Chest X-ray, AP view. Patient: 26 years old, sex M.
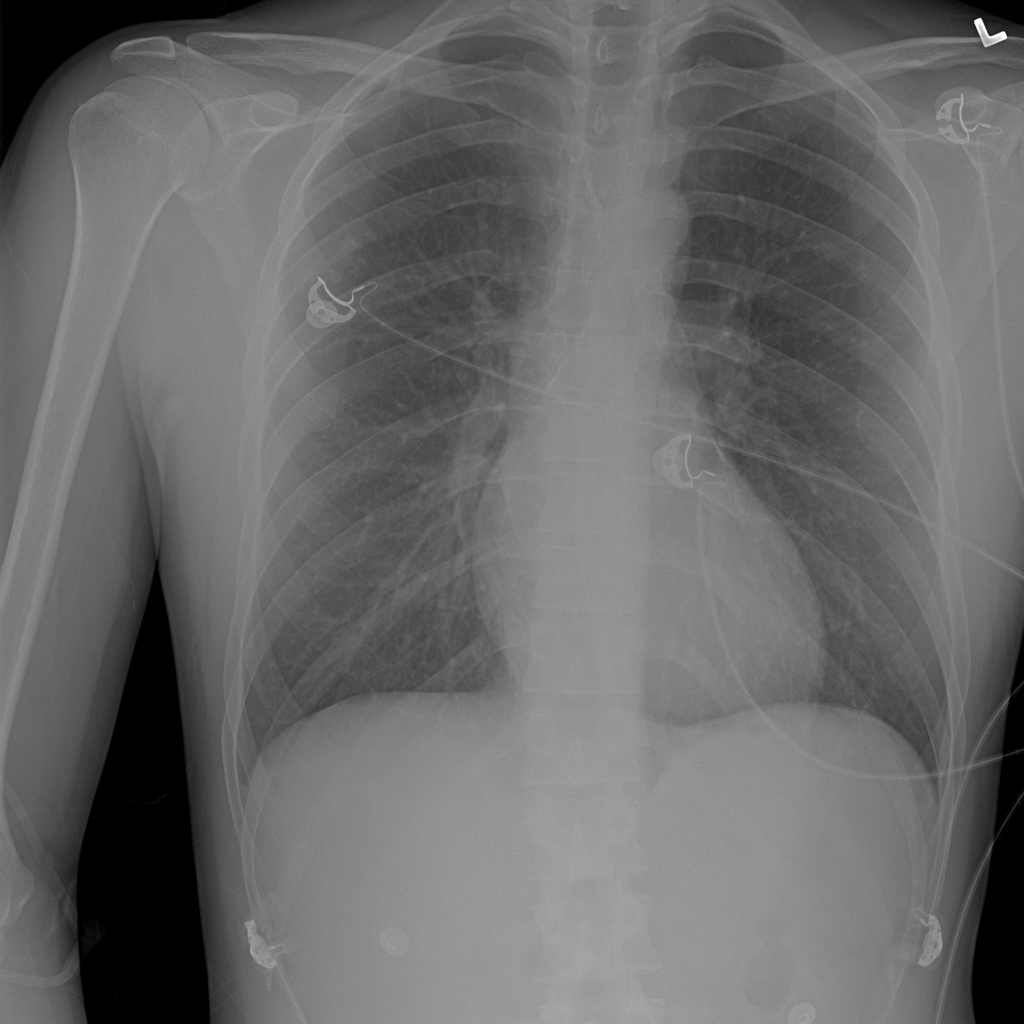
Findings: No Finding